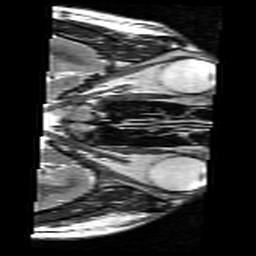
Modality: T2w
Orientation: axial
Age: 35
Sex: female
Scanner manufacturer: siemens
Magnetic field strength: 3 T
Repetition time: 7 s
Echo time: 0.085 s